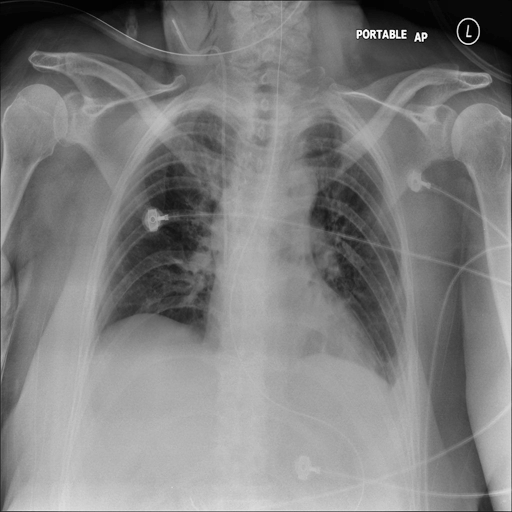
Finding: NORMAL